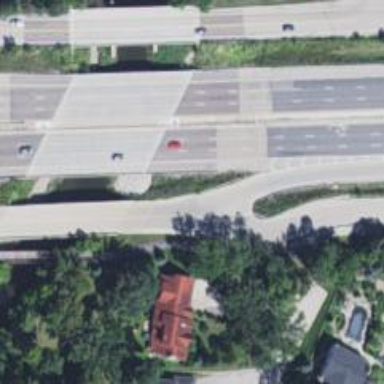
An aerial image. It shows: Tertiary road with separate sidewalk.